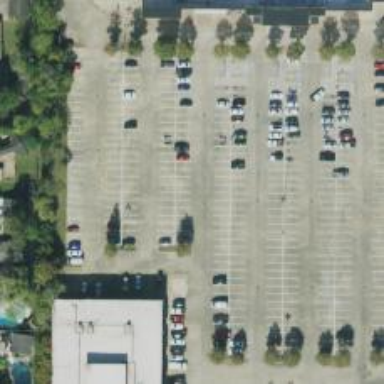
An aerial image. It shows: Parking space.